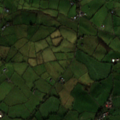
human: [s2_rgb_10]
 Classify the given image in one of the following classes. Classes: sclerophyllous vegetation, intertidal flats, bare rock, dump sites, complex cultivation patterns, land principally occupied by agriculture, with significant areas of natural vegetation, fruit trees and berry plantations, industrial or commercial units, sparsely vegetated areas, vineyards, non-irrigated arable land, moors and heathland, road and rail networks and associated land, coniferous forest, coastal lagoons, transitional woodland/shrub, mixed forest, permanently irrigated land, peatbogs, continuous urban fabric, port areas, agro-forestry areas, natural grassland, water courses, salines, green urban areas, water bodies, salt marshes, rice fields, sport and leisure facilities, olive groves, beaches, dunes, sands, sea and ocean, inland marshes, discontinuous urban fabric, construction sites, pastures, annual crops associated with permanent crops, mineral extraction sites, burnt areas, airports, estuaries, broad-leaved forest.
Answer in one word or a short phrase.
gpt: pastures